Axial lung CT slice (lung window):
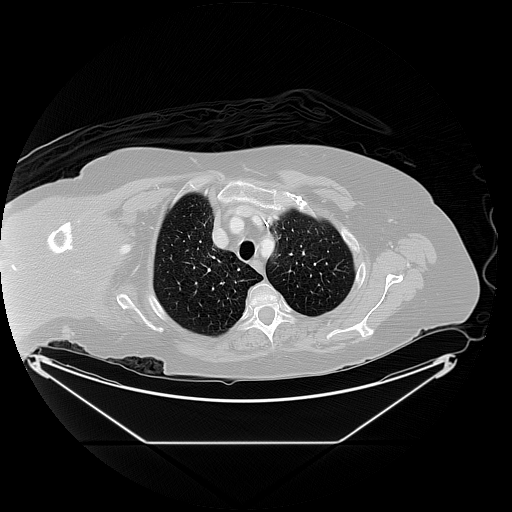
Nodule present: no